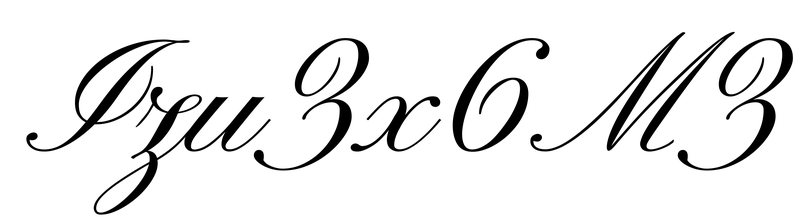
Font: PinyonScript-Regular